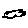
Label: cloud